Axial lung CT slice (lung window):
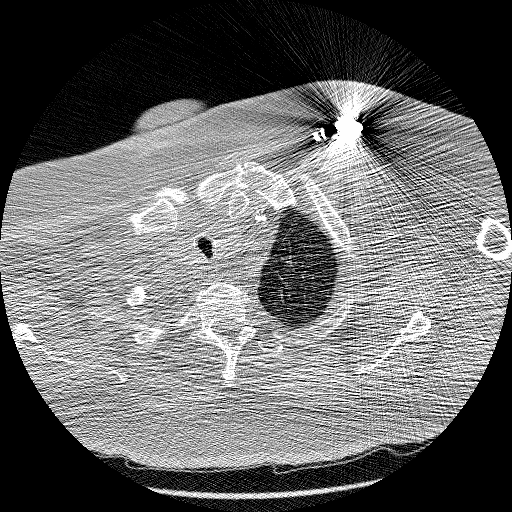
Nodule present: no